Interaction volume radius: 5 \u00c5
Interaction volume height: 10 \u00c5
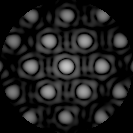
Disorder parameter: 0.08082